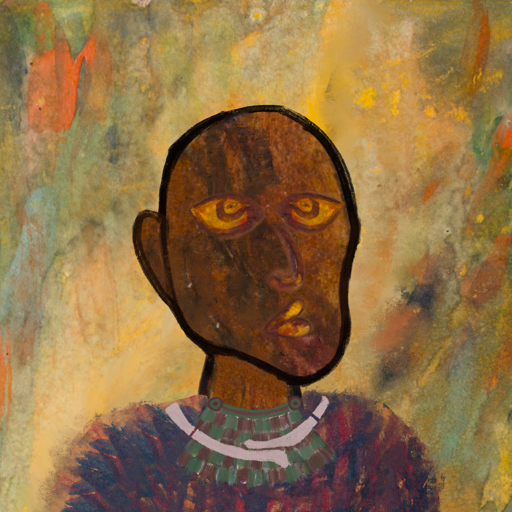
Background: Comrade, Head And Neck Side: Mosgoul, Face Side: Comrade, Bust: In_The_Sun, Hair Side: Blank, Head Accessory: Blank, Second Necklace: After_Raid, Necklace: Hypocrite_2, Baby: Blank